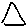
Label: triangle